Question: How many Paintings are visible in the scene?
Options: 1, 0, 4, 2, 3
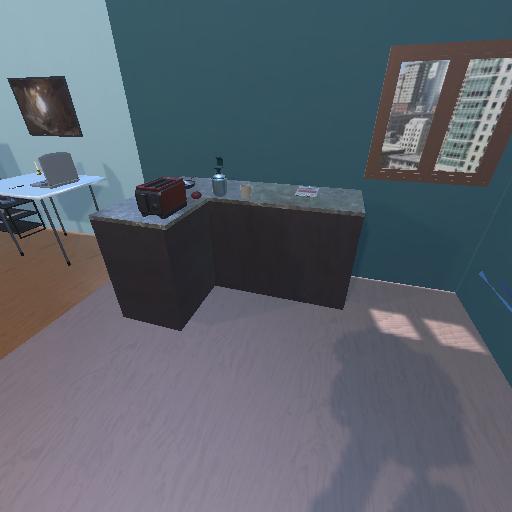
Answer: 1